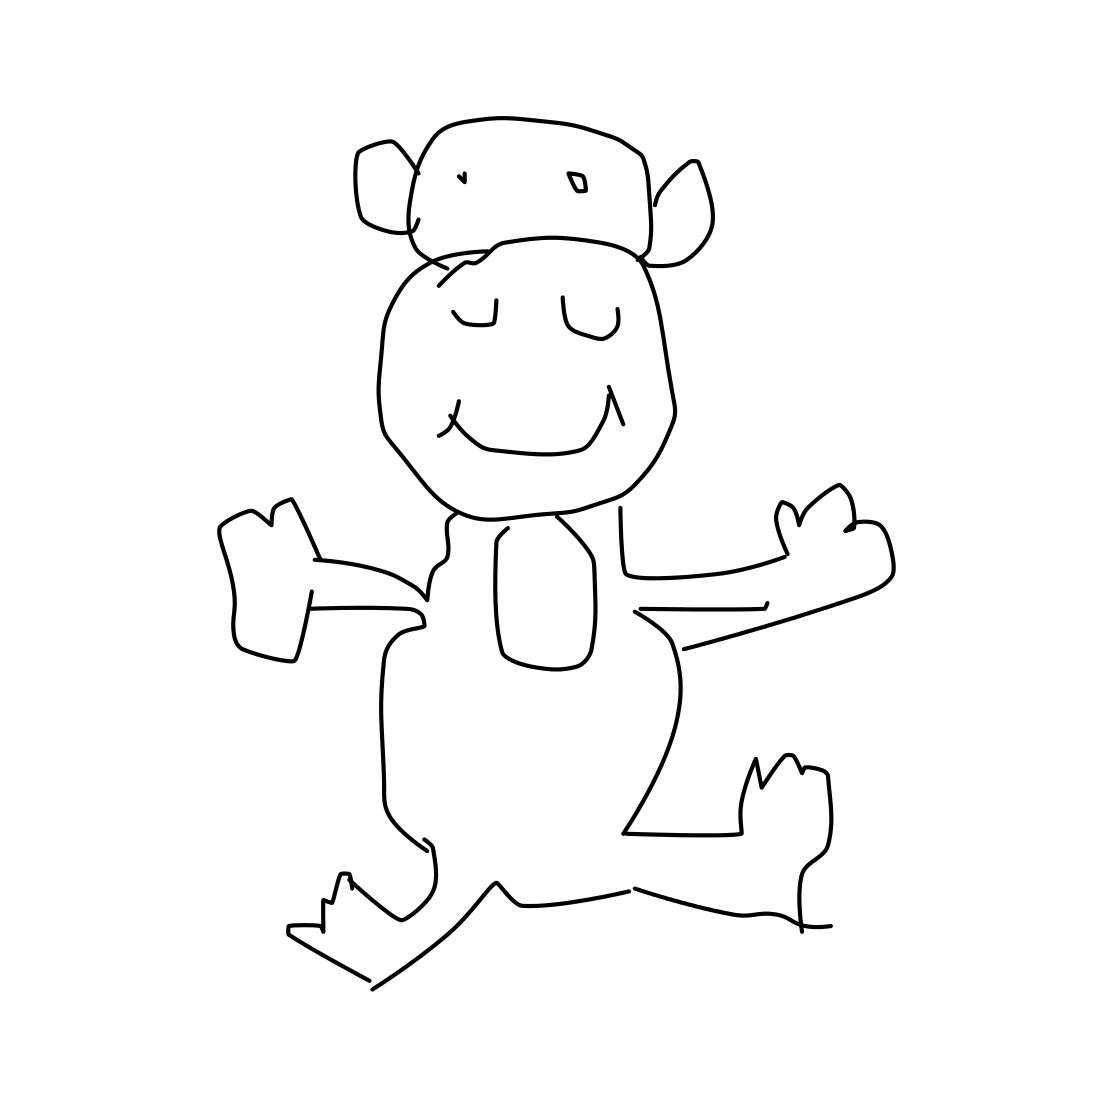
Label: monkey